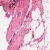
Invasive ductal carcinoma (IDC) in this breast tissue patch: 0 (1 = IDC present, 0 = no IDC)